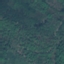
Land use / land cover: Forest